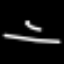
Label: line